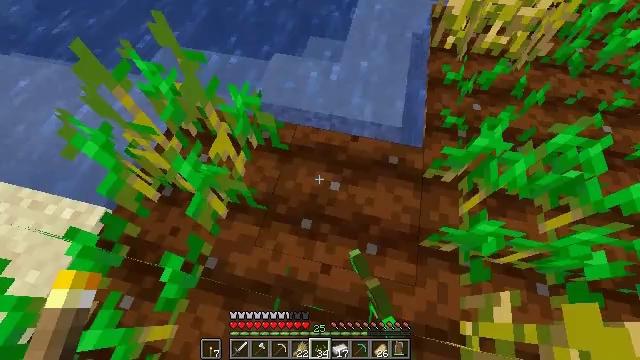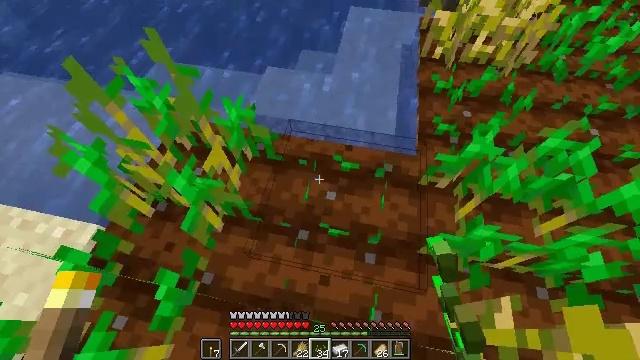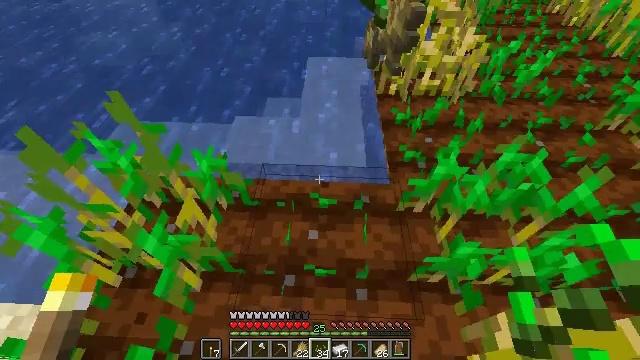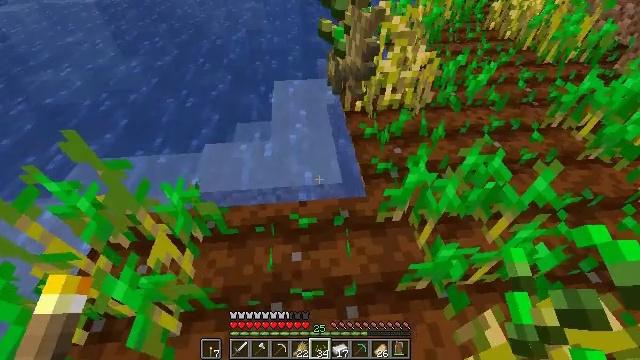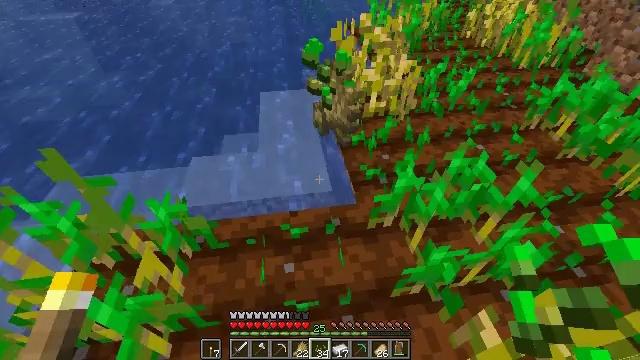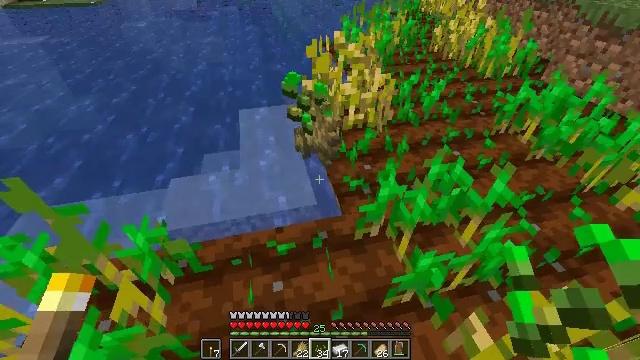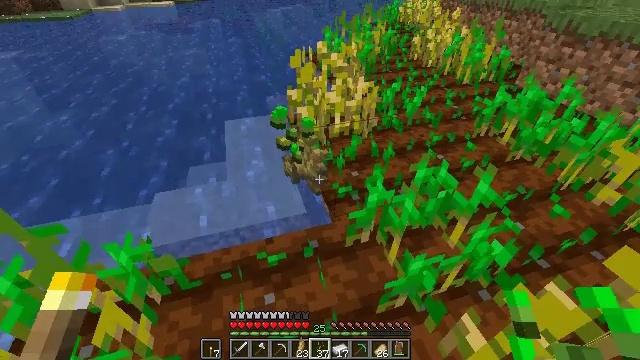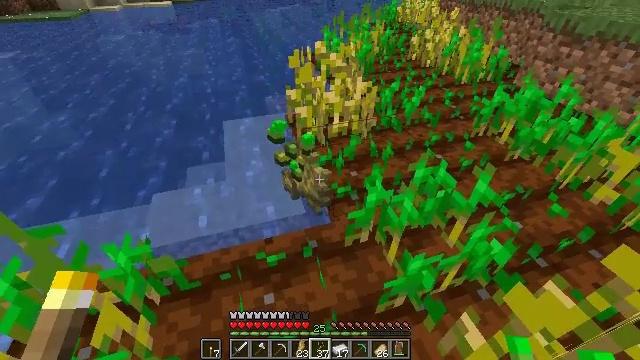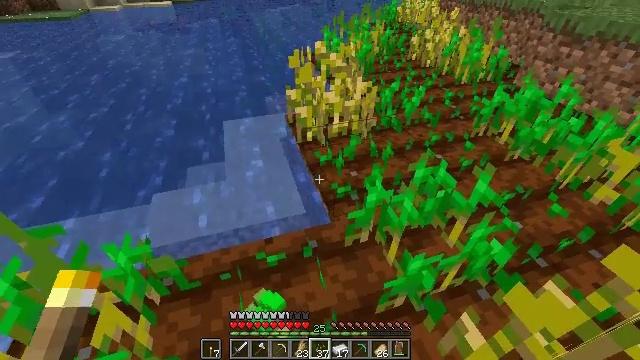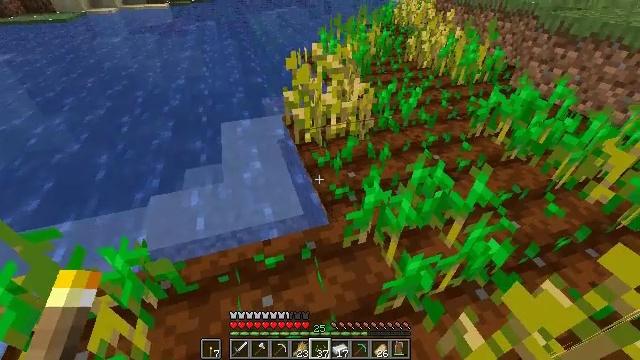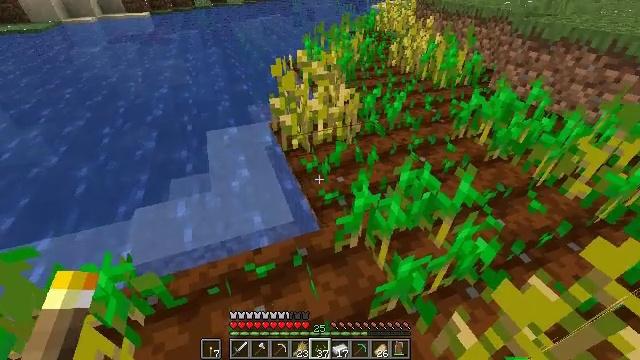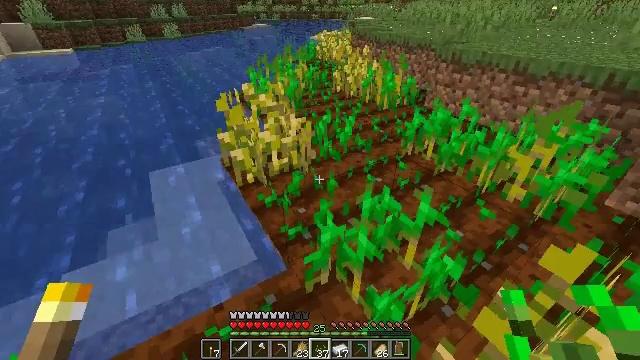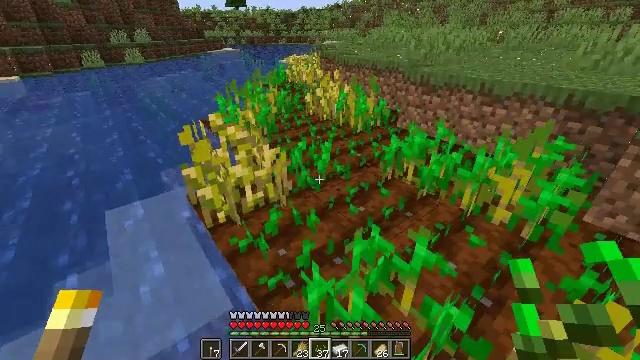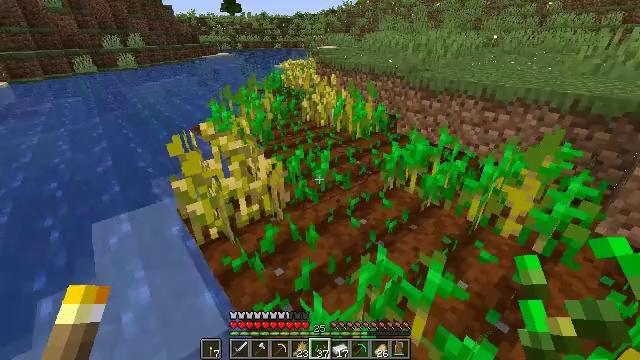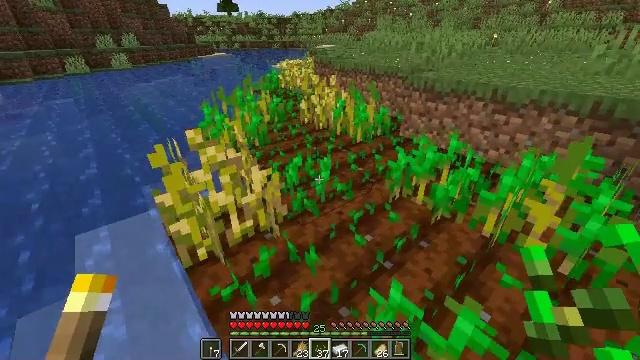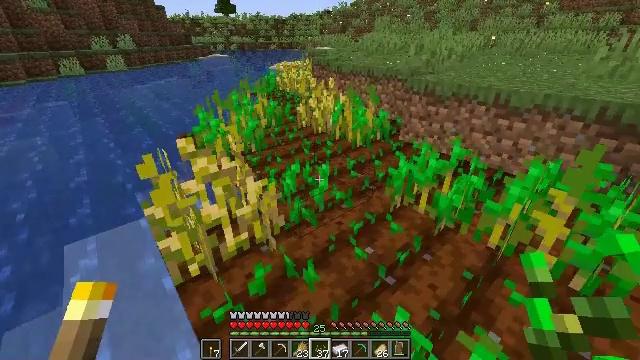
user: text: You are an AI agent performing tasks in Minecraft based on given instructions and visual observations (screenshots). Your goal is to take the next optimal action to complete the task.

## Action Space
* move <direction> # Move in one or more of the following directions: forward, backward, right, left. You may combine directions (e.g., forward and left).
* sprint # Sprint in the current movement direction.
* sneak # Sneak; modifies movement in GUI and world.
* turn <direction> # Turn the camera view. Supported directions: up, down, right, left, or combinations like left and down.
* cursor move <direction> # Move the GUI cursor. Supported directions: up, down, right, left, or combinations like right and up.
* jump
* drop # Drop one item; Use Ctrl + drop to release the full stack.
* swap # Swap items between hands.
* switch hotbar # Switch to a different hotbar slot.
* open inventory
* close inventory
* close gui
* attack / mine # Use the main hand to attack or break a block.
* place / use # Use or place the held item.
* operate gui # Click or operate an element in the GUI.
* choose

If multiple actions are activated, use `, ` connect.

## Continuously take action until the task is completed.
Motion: motion action
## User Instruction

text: Create a gold ingot in the furnace.
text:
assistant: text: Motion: turn right and up
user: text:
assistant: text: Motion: turn right and up
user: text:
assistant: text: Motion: turn right and up
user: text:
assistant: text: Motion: turn right and up
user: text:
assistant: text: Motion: turn right and up
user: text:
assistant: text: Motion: turn right and up
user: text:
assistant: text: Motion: no_op
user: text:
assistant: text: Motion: no_op
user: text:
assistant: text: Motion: no_op
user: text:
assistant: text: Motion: move forward, turn right and up
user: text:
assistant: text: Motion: move forward, turn right and up
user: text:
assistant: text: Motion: move forward, turn right and up
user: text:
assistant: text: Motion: move forward
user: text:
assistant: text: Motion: move forward
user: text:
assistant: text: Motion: move forward
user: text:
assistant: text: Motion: move forward
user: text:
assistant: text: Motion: move forward, turn right and up
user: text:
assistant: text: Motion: move forward
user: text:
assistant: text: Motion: move forward
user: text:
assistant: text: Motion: move forward, turn left and up
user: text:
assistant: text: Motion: move forward
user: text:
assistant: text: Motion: move forward
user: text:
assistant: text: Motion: move forward
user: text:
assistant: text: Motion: move forward
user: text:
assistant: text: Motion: move forward, turn right
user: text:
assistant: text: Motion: move forward, turn right
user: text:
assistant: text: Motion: move forward, turn right
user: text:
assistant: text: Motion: move forward
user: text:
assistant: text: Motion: move forward
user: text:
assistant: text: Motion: move forward